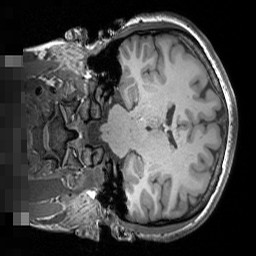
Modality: T1w
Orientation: coronal
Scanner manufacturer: siemens
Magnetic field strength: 3 T
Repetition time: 1.5 s
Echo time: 0.00291 s